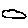
Label: cloud